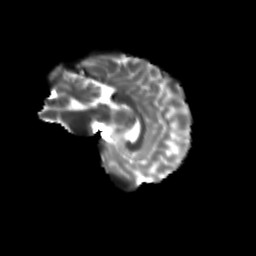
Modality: T2w
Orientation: sagittal
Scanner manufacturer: siemens
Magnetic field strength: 3 T
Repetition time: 9.2 s
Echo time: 0.084 s